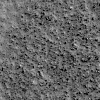
Atmospheric dust classification: not_dusty